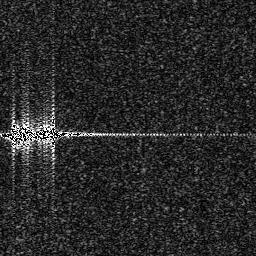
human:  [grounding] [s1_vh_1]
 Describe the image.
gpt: In the satellite image, there is  <ref>1 medium ship </ref> <box>[[1, 48, 23, 56, 0]]</box> located at left.